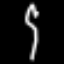
Label: fork